Aerial crown-view tile of a tropical tree (Barro Colorado Island, Panama), acquired 20250915:
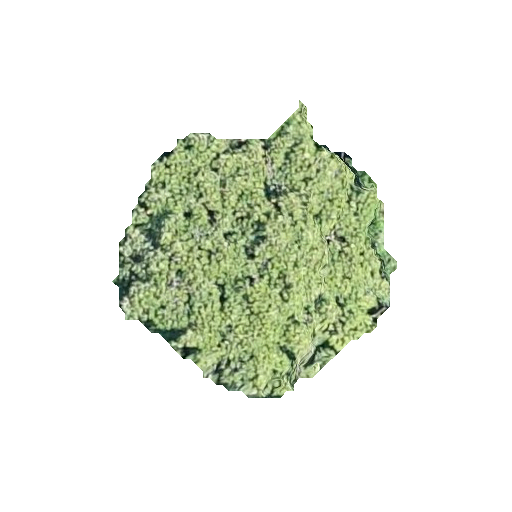
Species: Zanthoxylum ekmanii
GBIF accepted scientific name: Zanthoxylum ekmanii
Crown area: 79.417 m²